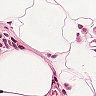
Metastatic tissue present: no